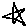
Label: star